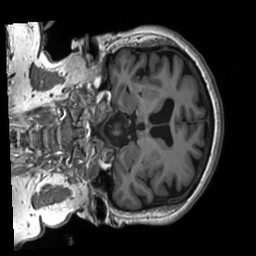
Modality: T1w
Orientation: coronal
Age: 57
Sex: female
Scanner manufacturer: siemens
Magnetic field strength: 3 T
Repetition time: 2.53 s
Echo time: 0.00219 s